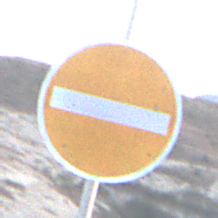
Verkehrszeichen: VerbotDerEinfahrt
Umgebung: Outdoor, Nature
Tageszeit: SunriseSunset
Wetter: Clear
Licht: Natural
Jahreszeit: NotSpecified
Kontrast: LowContrast